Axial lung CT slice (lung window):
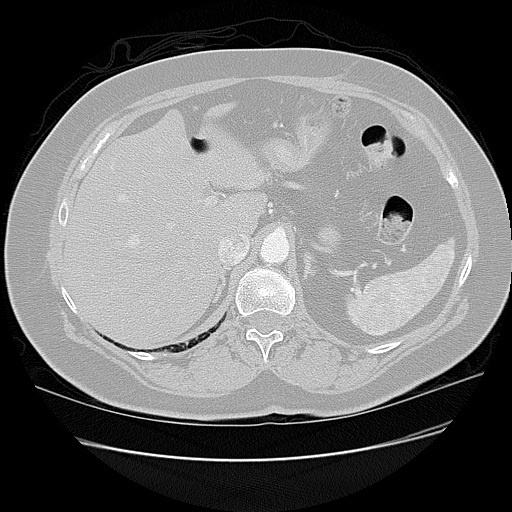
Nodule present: no